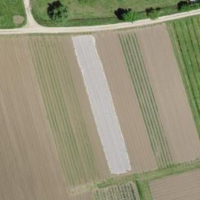
EUNIS habitat code: 25
Species observed at this site:
Beta vulgaris